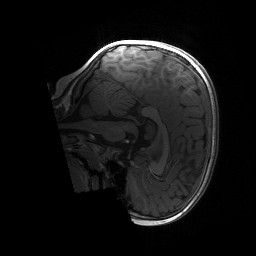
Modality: T1w
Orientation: sagittal
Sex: female
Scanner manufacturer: siemens
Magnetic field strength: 3 T
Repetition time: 1.9 s
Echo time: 0.00243 s